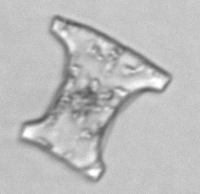
Label: Eucampia